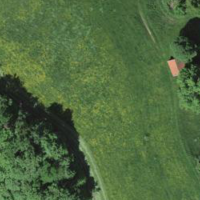
EUNIS habitat code: 24
Species observed at this site:
Lysimachia vulgaris